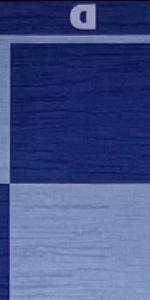
Label: Empty